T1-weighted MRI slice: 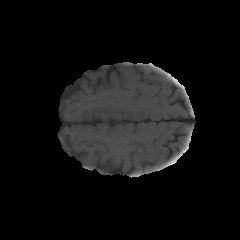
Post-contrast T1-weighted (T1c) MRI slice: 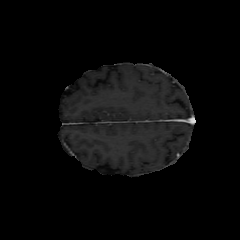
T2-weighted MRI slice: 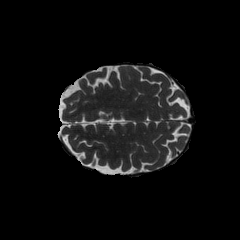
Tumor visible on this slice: no